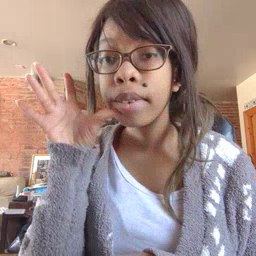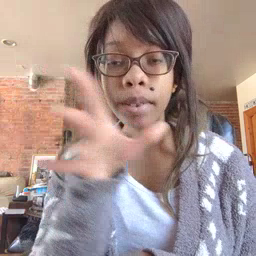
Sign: farm